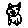
Label: cat